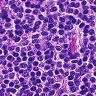
Metastatic tissue present: no